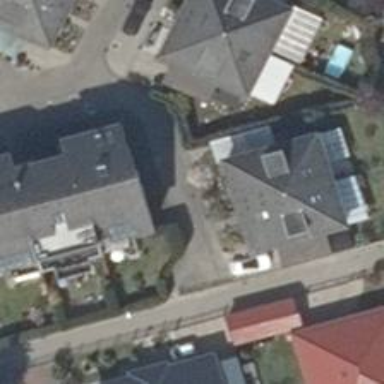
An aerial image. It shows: Semidetached house with pyramidal roof shape.